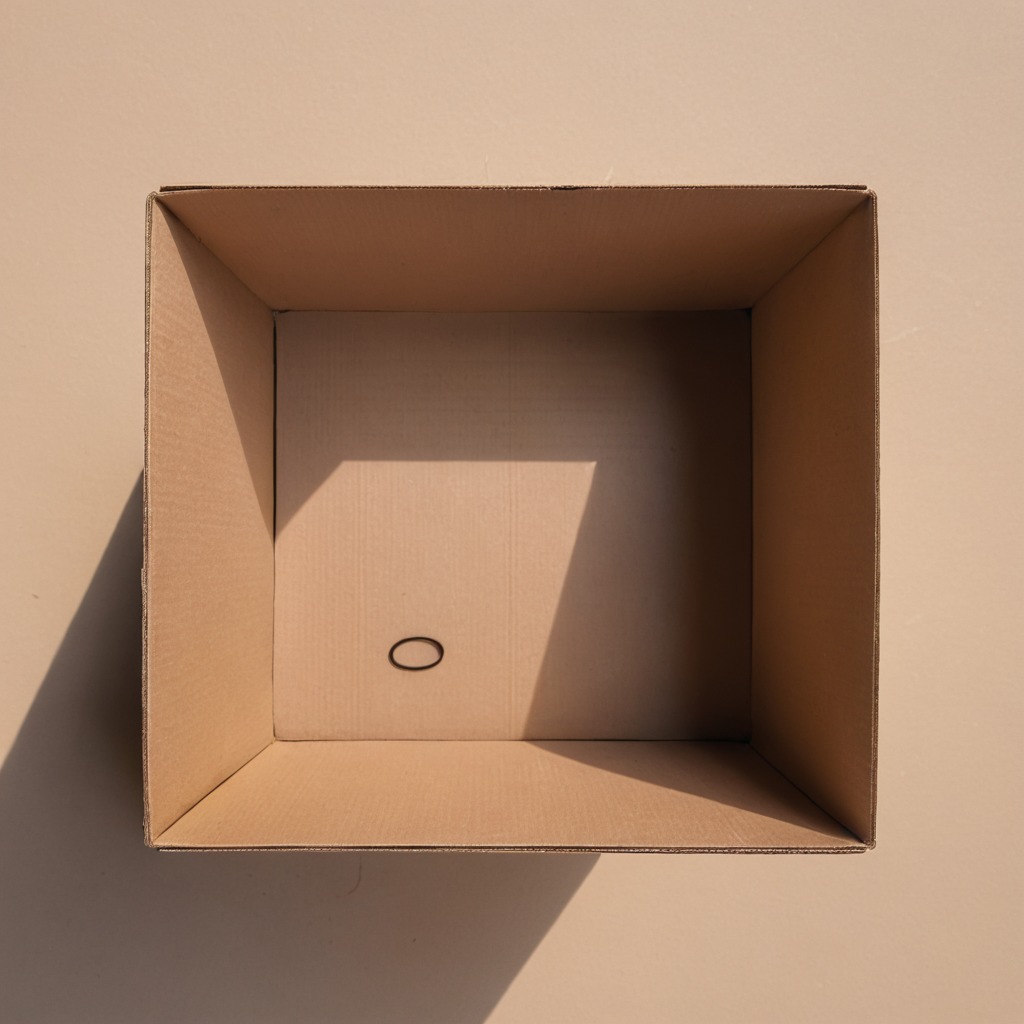
A rubber O-ring is lying on a cardboard box surface in an outdoor workshop during daytime bright natural light soft shadows slightly creased but